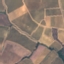
Land use / land cover: PermanentCrop